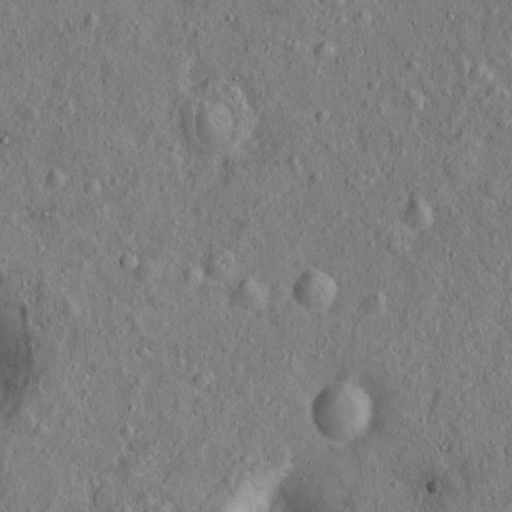
Objects detected: cone, cone